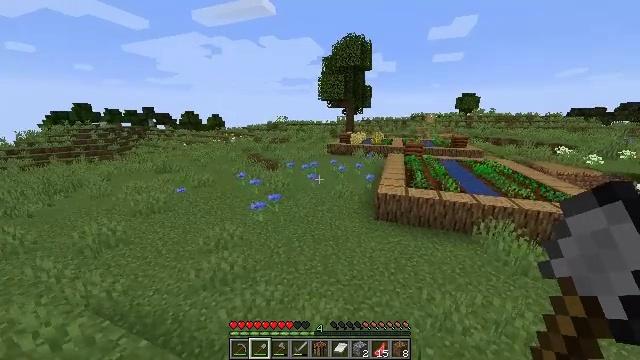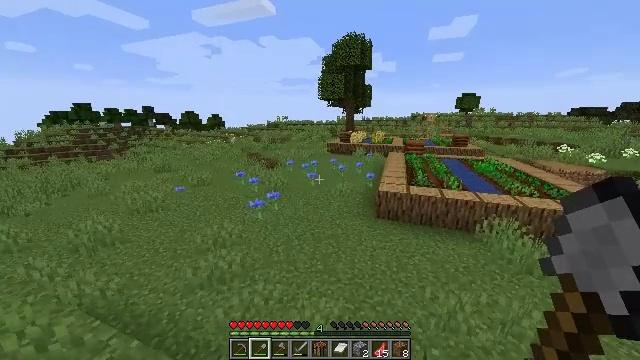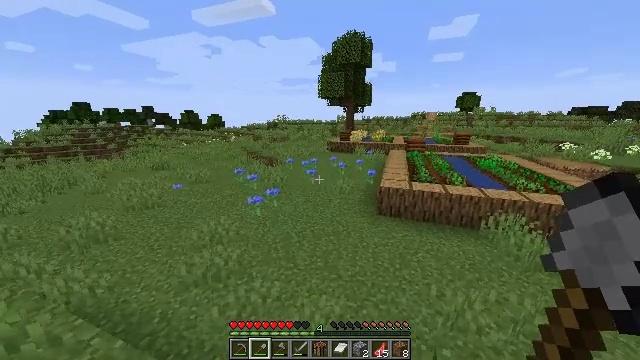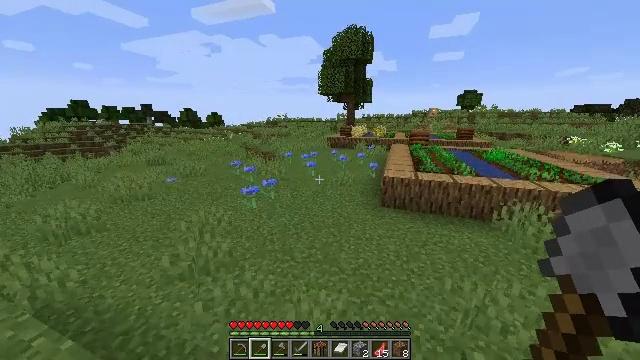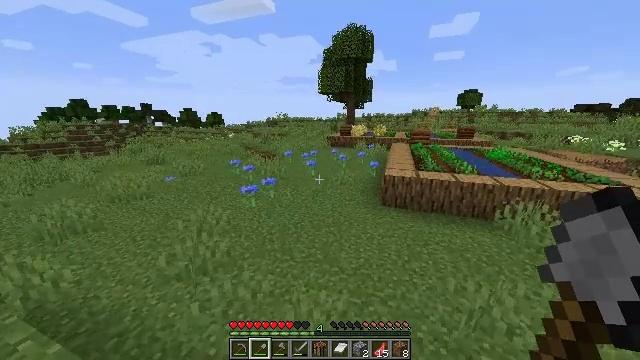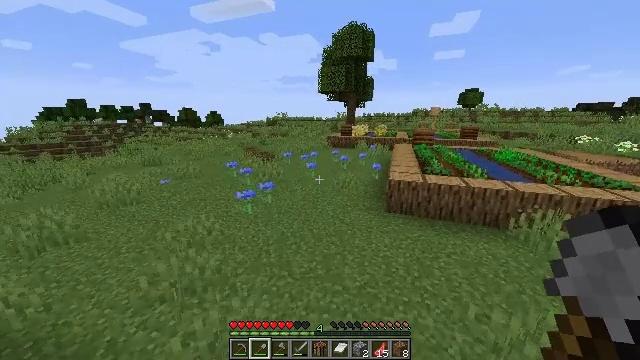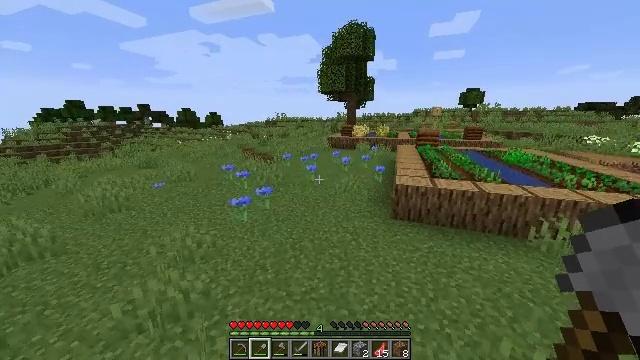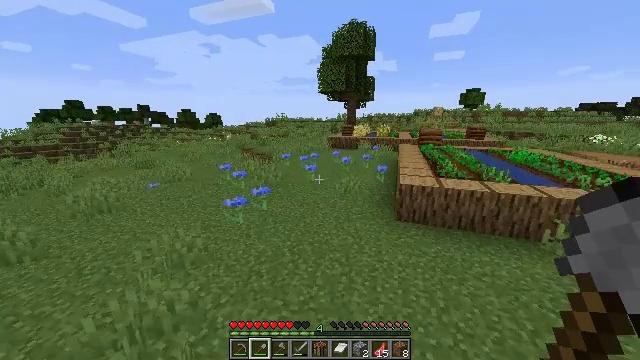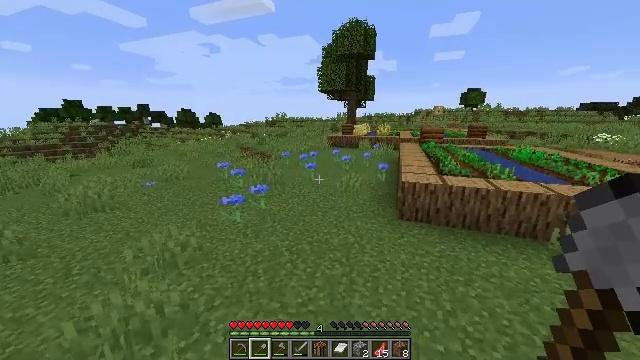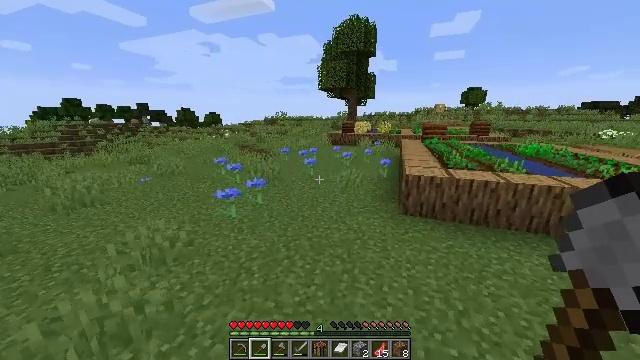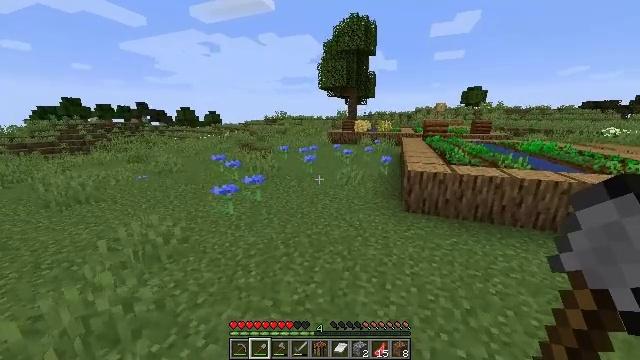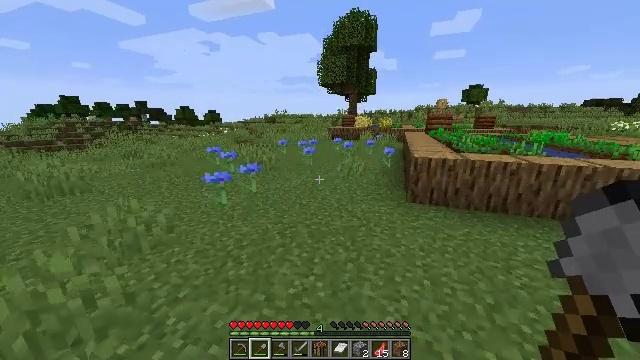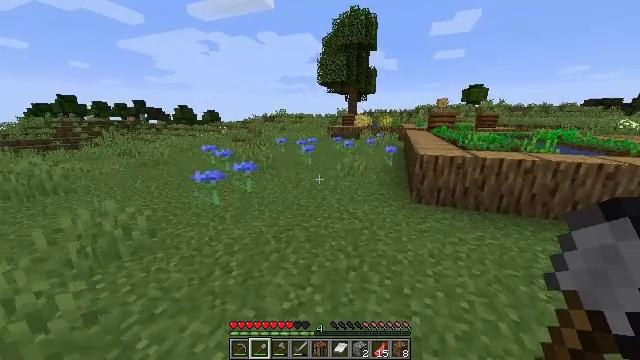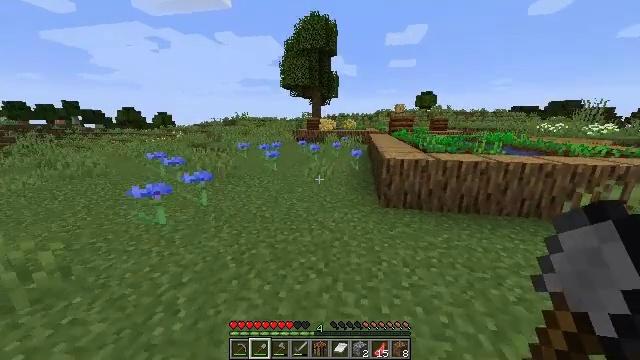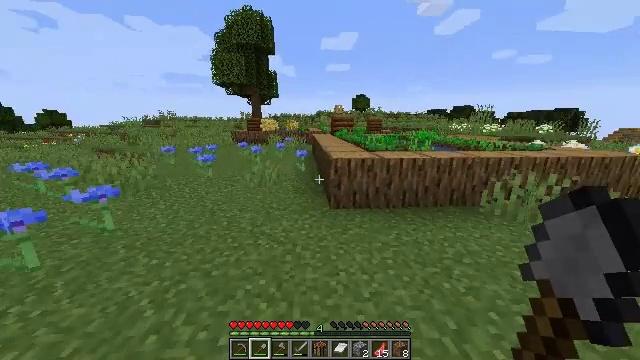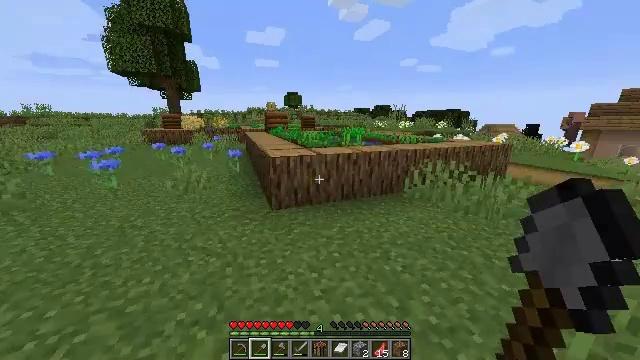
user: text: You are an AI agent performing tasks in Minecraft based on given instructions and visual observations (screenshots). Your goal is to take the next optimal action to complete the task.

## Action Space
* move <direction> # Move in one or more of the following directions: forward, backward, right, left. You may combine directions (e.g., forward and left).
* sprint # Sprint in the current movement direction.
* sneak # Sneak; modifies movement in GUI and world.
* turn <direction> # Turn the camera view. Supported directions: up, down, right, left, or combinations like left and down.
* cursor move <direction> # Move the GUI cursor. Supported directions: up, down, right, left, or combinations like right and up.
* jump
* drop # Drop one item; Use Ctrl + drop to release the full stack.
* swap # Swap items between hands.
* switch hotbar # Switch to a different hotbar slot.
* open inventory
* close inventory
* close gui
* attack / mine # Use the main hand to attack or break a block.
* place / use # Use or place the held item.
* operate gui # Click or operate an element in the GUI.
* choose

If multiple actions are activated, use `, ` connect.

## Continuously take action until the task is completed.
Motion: motion action
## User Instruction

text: Harvest the mature beetroots.
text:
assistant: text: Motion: move forward, sprint, attack / mine
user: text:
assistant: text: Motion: move forward, sprint, attack / mine
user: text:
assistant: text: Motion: move forward, sprint, attack / mine
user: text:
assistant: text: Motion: move forward, sprint, attack / mine
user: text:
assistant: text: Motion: move forward, sprint, attack / mine
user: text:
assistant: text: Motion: move forward, sprint, attack / mine
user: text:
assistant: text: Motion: move forward, sprint, attack / mine
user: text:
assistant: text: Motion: move forward, sprint, attack / mine
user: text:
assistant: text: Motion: move forward, sprint, attack / mine
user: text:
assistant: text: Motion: move forward, sprint, attack / mine
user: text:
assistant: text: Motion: move forward, sprint, attack / mine
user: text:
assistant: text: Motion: move forward, sprint, attack / mine
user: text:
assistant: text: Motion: move forward, sprint, turn right, attack / mine
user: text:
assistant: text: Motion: move forward, sprint, turn right, attack / mine
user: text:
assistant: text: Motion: move forward, sprint, turn right, attack / mine
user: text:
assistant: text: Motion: move forward, sprint, turn right, attack / mine
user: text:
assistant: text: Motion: move forward, sprint, turn right, attack / mine
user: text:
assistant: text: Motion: move forward, sprint, turn right, attack / mine
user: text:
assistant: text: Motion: move forward, sprint, turn right, attack / mine
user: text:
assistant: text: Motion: move forward, sprint, attack / mine
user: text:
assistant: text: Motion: move forward, sprint, attack / mine
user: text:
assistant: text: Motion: move forward, sprint, attack / mine
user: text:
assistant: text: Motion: move forward, sprint, attack / mine
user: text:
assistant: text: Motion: move forward, sprint, attack / mine
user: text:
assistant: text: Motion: move forward and move right, sprint, attack / mine
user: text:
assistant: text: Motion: move forward and move right, sprint, attack / mine
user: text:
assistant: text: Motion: move forward and move right, sprint, attack / mine
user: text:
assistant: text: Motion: move forward and move right, sprint, attack / mine
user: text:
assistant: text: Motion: move forward and move right, sprint, attack / mine
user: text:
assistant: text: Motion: move forward and move right, sprint, attack / mine